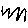
Label: zigzag